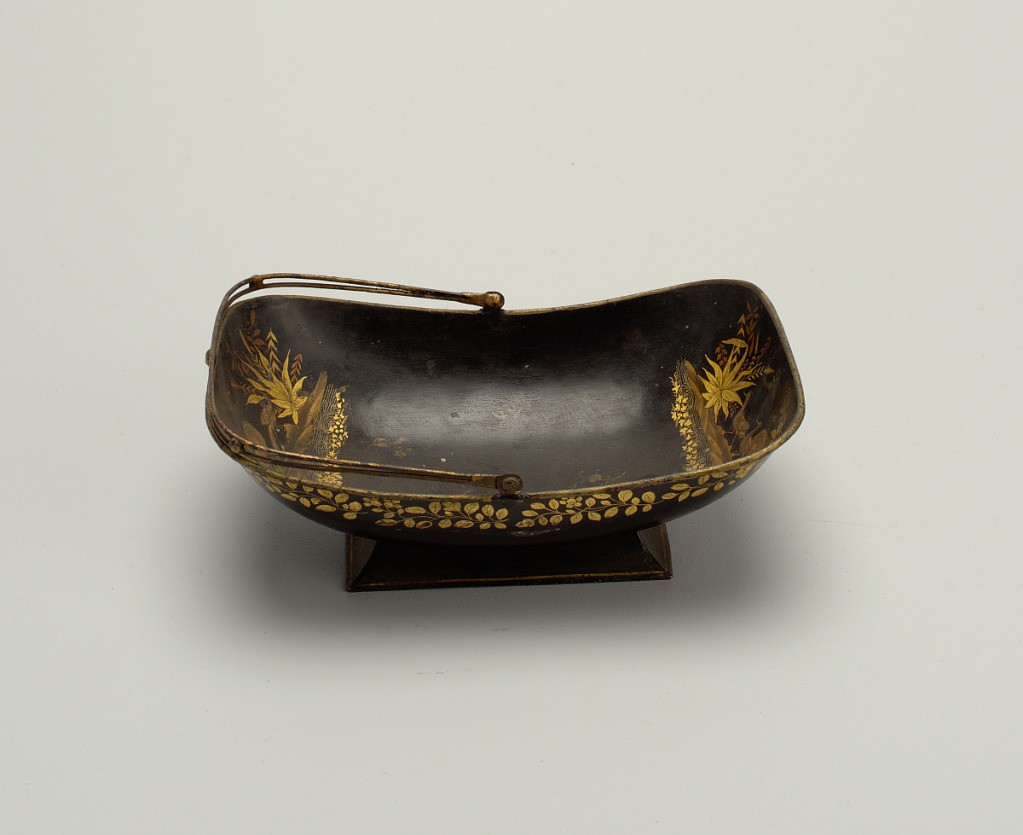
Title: Basket
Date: ca. 1830
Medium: Enameled tôle
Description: Rectangular, with rounded bottom, on rectangular foot. Openwork wire handle. Black field decorated in gilt, about outside, band of roses and foliage; inside, at either end, peacocks and foliage.